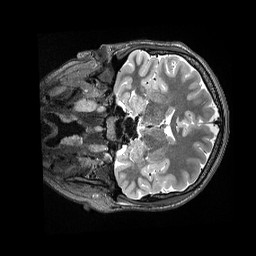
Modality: T2w
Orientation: coronal
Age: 17
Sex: male
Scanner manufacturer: siemens
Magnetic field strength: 3 T
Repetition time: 3.2 s
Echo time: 0.564 s